Interaction volume radius: 10 \u00c5
Interaction volume height: 35 \u00c5
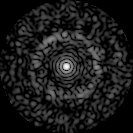
Disorder parameter: 0.8417